Question: I have a View-based NSOutlineView bound to a NSTreeController. Everything seems to work correctly until I implement the 'outlineView:isGroupItem:' method in my delegate, then the group header suddenly stopped showing up. Like this

I confirmed that If I were to change the NSOutlineView to cell-based then the group item shows up properly. Similar behavior is also observed for NSTableView. Has anybody else encountered this problem?
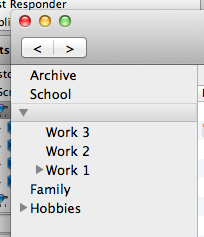
Answer: Solved it!
Turned out I had to implement the following method in the 'NSOutlineView' delegate
'''
- (NSView *)outlineView:(NSOutlineView *)outlineView
viewForTableColumn:(NSTableColumn *)tableColumn
item:(id)item {
if ([self outlineView:outlineView isGroupItem:item]) {
NSString *vId = [[[outlineView tableColumns] objectAtIndex:0] identifier];
return [outlineView makeViewWithIdentifier:vId owner:self];
}
return [outlineView makeViewWithIdentifier:[tableColumn identifier] owner:self];
}
'''
Apparently, by default view based NSOutlineView generate view for each cell in the table by locating the view with the same identifier as the column. In the case of a group item / group row however, there is no 'tableColumm' associated with that row, therefore the view turns out to be nil and not show up.
Playing around with apple's <URL> really helped! Highly recommended!
In Interface Builder if you add object instead of , it will add two prototype view rows for you.
Allowing you to design different looking header and data rows and referring to them in code by their identifier.
<URL>
<URL>
You can of course also manually add as many prototype view rows as you like.